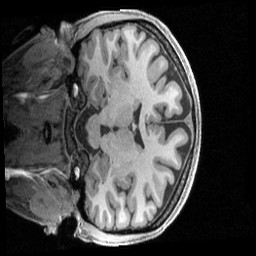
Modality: T1w
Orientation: coronal
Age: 20
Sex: female
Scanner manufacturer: siemens
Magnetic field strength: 3 T
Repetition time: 2.4 s
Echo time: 0.00231 s